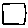
Label: square